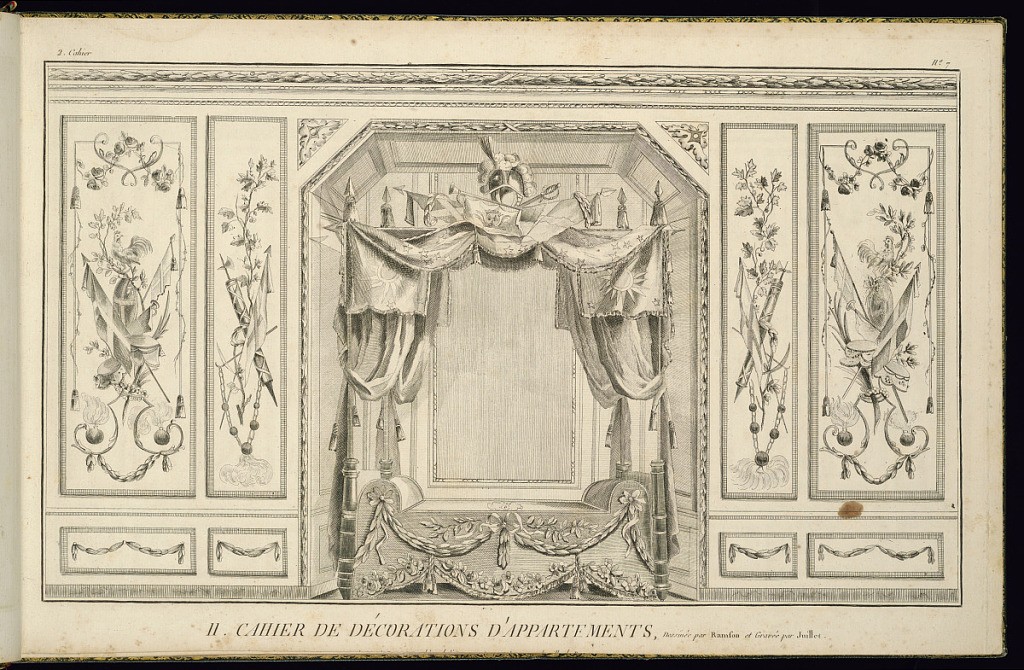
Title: Title Page
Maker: Pierre Ranson, French, 1736–1786
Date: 1777-79
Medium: Etching and engraving on laid paper
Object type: Print
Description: Title page for a series of designs for interior wall decoration. The title is lettered below a design for a wall with ornately painted panels and a canopy bed (Polish bed or lit à la polonaise) set into a niche in the center. The paneling is decorated with arms and armor, spears with flags, drums, canon balls, smoke, leaves, festoons of leaves and flowers, roosters, tassels, scrolling acanthus leaves, and crowns. The niche is framed by a laurel leaf and ribbon molding. The canopy is topped with swords, spears with flags, and a helmet with feathers. The bed posts are in the shape of canons. The textiles on the bed are decorated with rosettes, and festoons of laurel leaves and flowers, tied with ribbons and tassels. The plate is numbered.